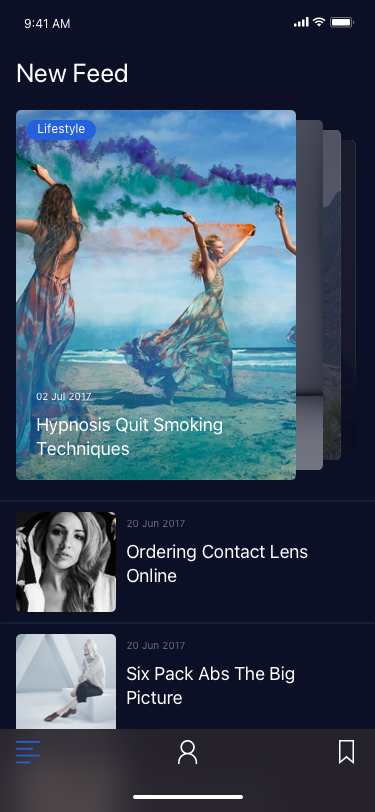
Text in this UI design:
Ordering Contact Lens Online
20 Jun 2017
Six Pack Abs The Big Picture
20 Jun 2017
Get To Know Your Cookware
20 Jun 2017
Lifestyle
02 Jul 2017
Hypnosis Quit Smoking Techniques
New Feed